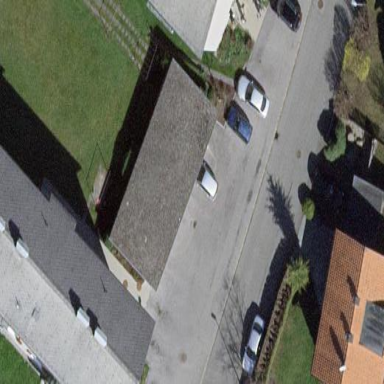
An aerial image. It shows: Group of garages.